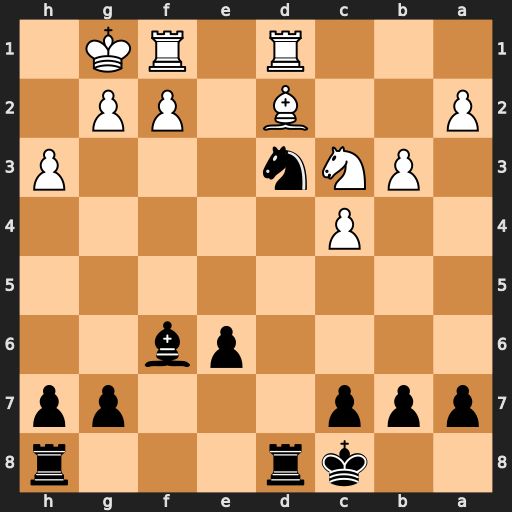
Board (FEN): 2kr3r/ppp3pp/4pb2/8/2P5/1PNn3P/P2B1PP1/3R1RK1
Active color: b
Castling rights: -
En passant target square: -
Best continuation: Nb2 Ne4 Nxd1